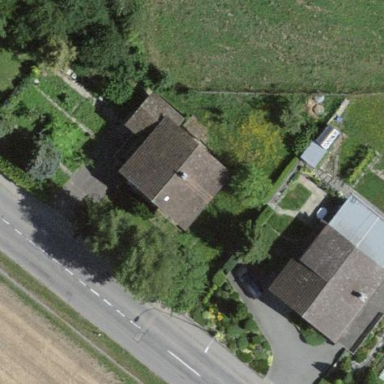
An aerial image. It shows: Detached building.